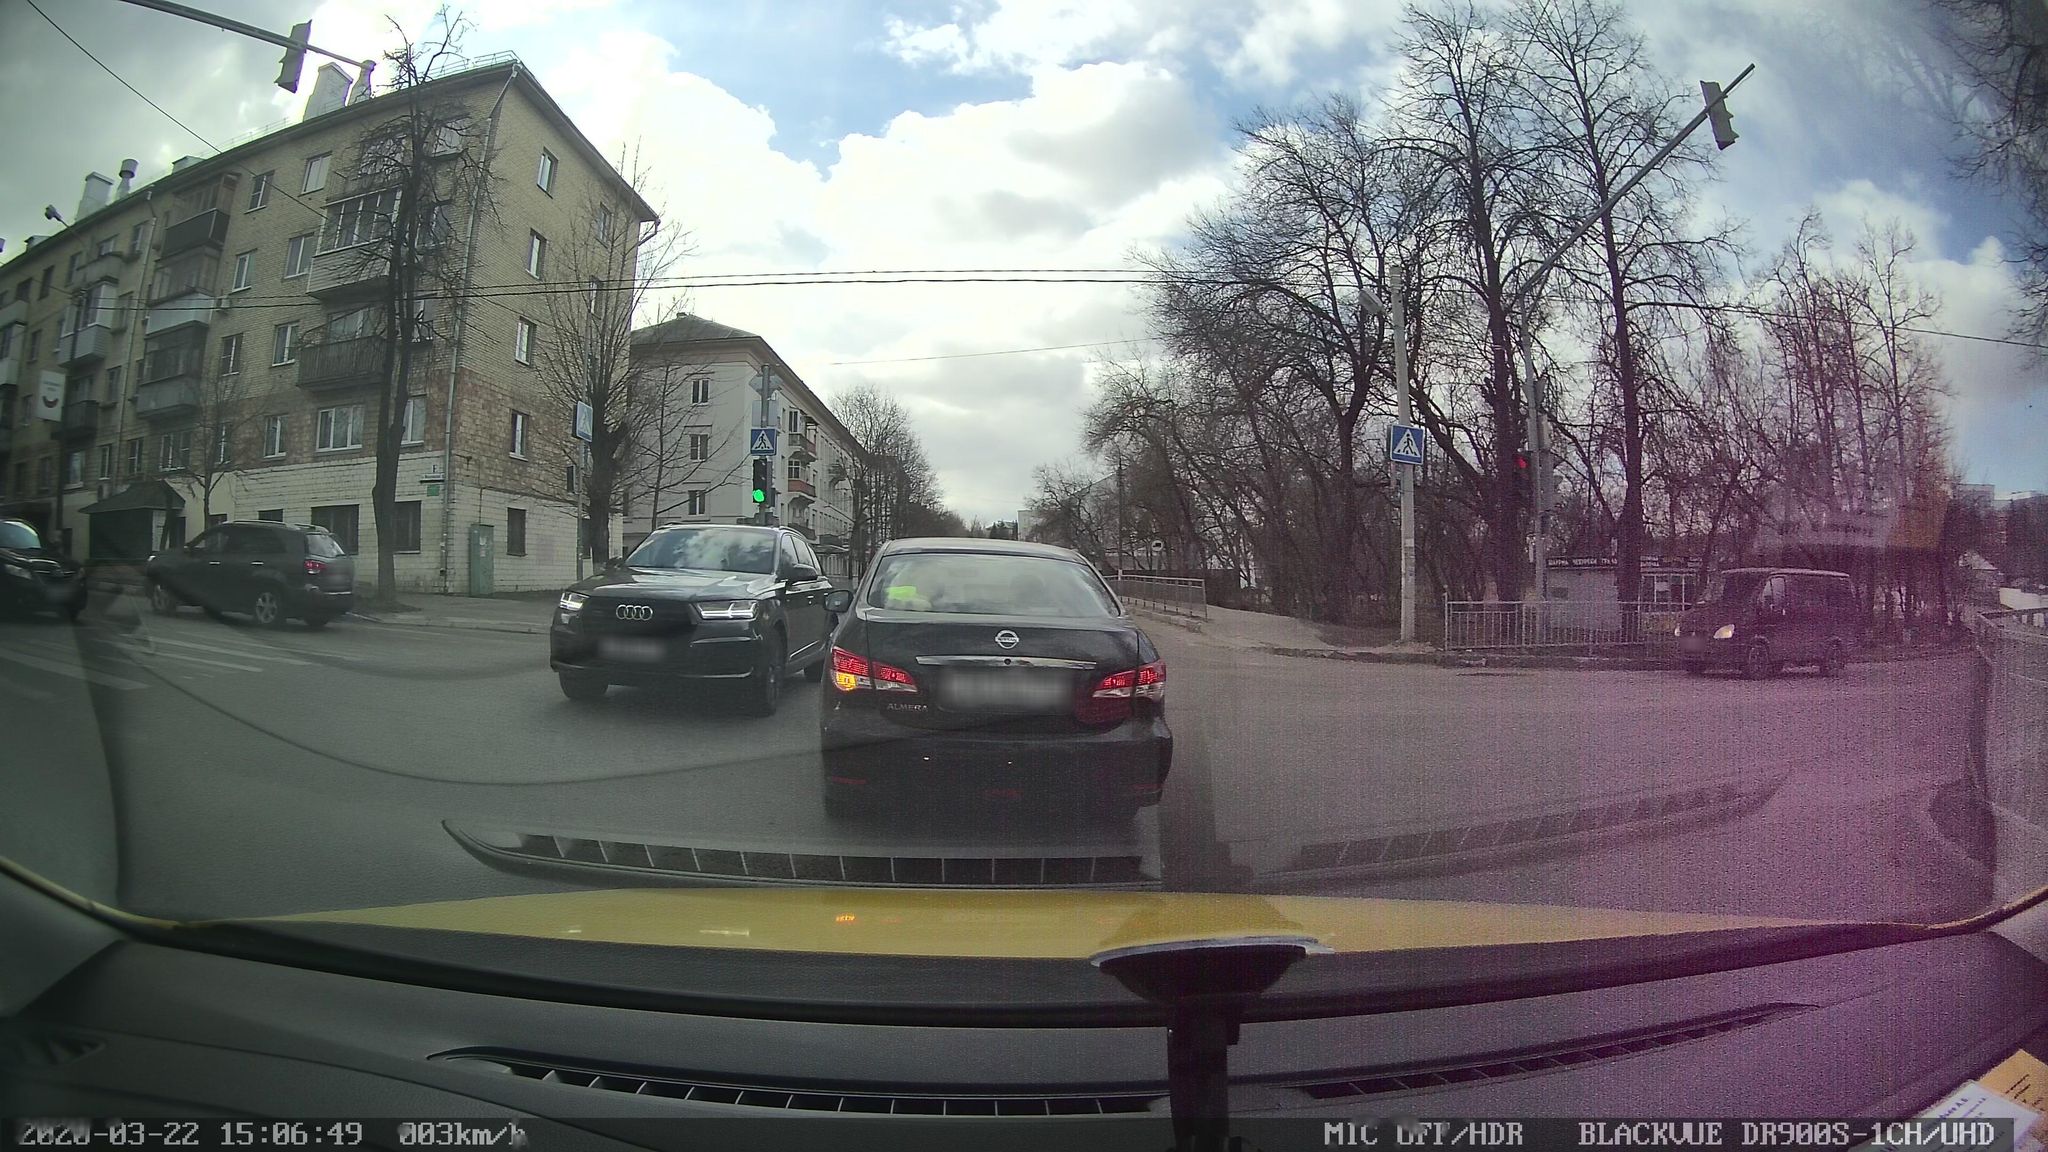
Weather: cloudy
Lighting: day
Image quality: good
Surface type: driving surface
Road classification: footway
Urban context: urban centre
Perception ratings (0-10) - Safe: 2.33, Lively: 7.34, Beautiful: 4.29, Boring: 0.76, Depressing: 1.96, Wealthy: 5.9